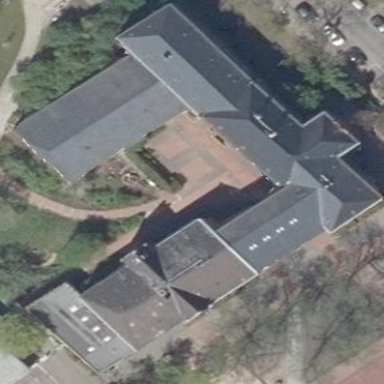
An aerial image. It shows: School building.